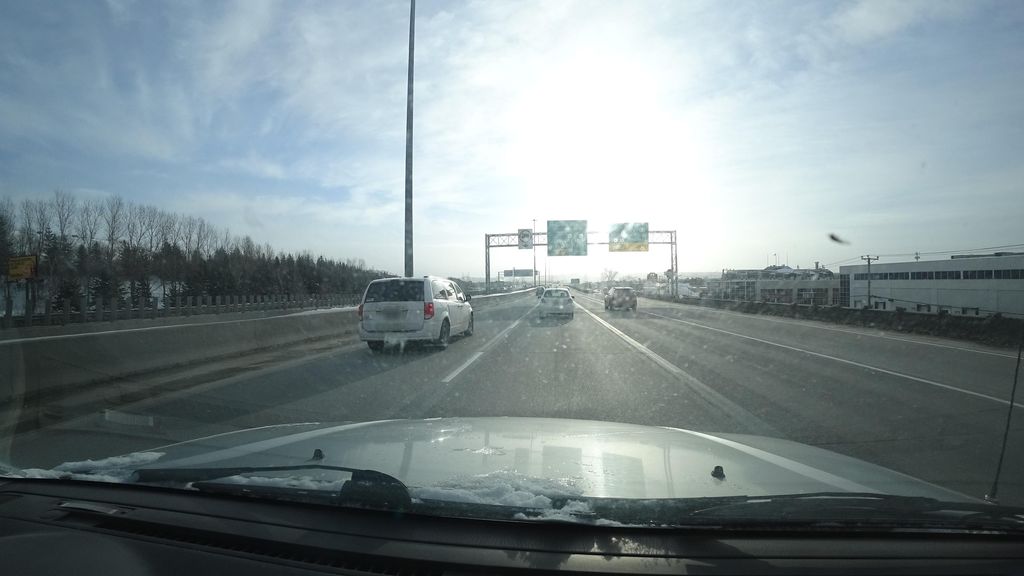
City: quebec_city